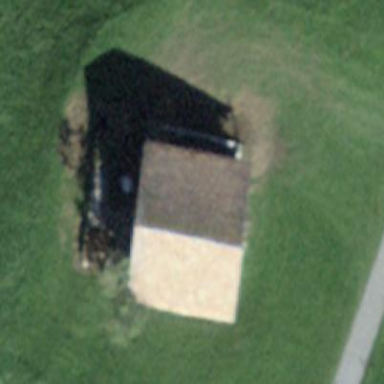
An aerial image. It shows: Rural barn.